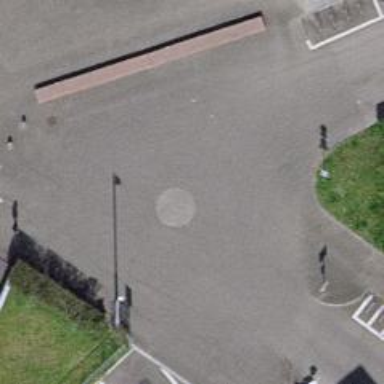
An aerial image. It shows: Mini roundabout on the road.